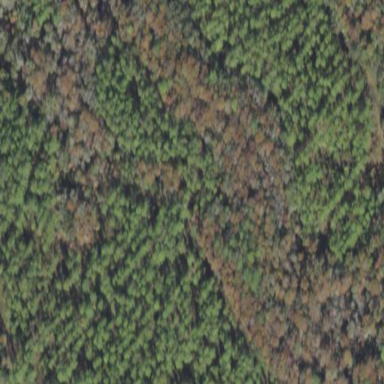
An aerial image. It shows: Forest dominated by needle-leaved trees.